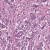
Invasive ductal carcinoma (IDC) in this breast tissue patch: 1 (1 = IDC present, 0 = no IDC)